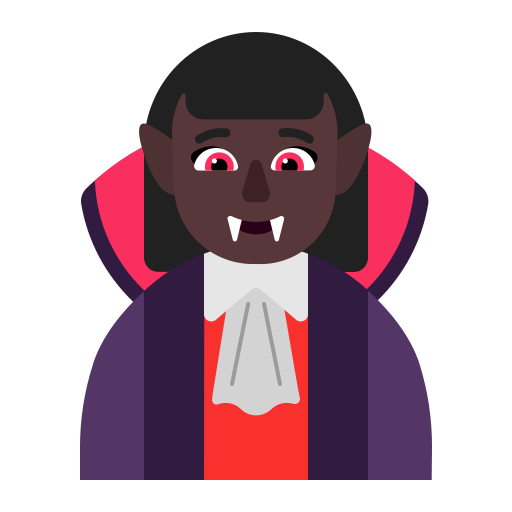
woman vampire flat dark